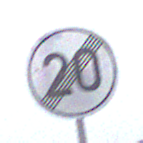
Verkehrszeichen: EndeGeschwindigkeit20
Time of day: Midday
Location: Outdoor (Suburban)
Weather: Overcast
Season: NotSpecified
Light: Natural